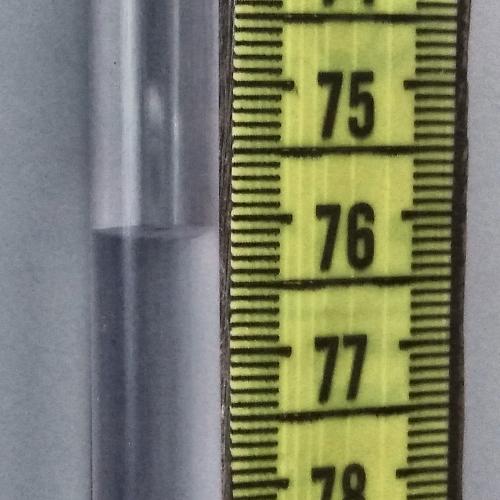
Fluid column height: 76.1 cm